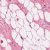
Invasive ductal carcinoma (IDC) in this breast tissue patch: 0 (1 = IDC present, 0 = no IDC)